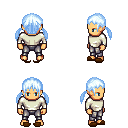
a pixel art fantasy rpg character, male body template, human, tanned skin, white long-sleeve shirt, metal pants, white cyan twin-tailed hairstyle, brown slippers, four views (front, back, left, right), 2x2 character sprite sheet, small pixel art, hard edges, no anti-aliasing